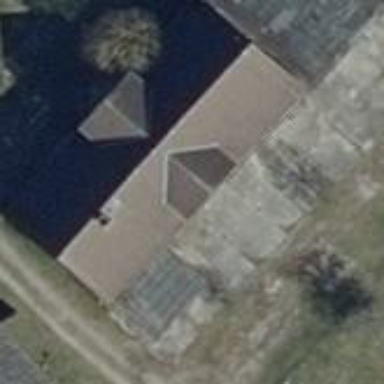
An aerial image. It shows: Historic residential building with gabled roof.